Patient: sex M, age 30
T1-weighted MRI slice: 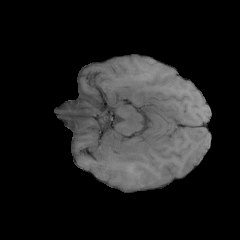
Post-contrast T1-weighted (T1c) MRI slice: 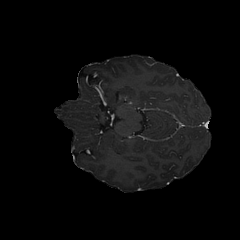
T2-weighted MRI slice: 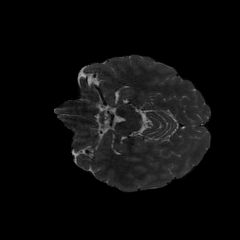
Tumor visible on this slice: no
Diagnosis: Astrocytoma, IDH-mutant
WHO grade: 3